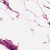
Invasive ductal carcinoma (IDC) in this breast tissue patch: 0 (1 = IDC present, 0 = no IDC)